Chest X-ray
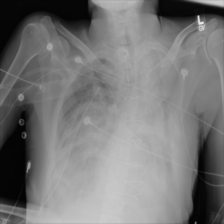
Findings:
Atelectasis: negative
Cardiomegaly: negative
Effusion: negative
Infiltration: negative
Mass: negative
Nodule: negative
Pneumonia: negative
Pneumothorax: negative
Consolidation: negative
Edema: negative
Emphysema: negative
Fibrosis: negative
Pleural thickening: negative
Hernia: negative